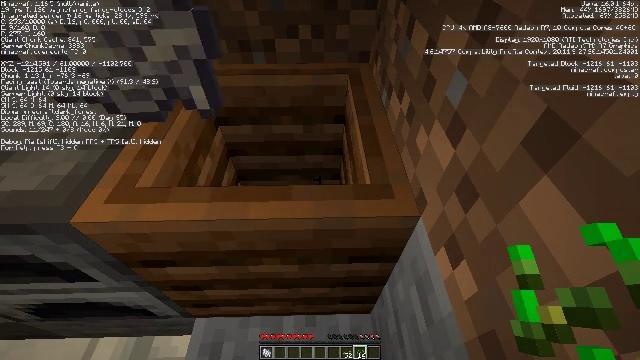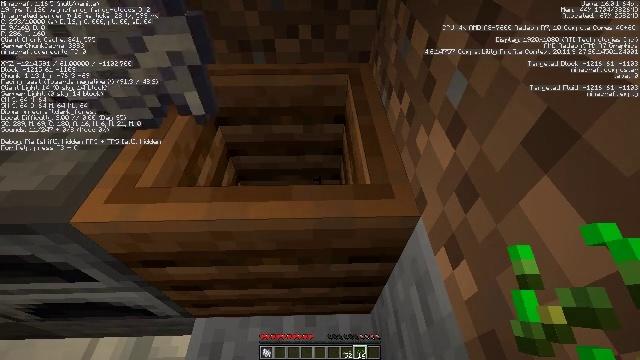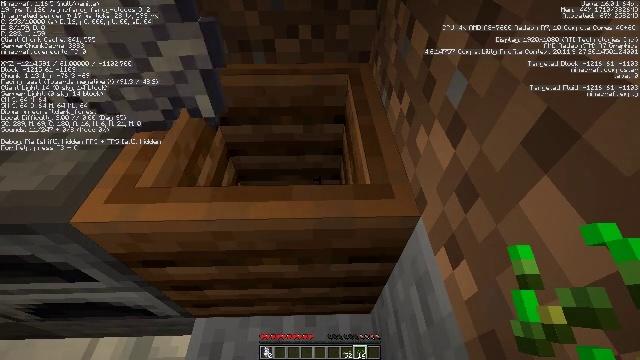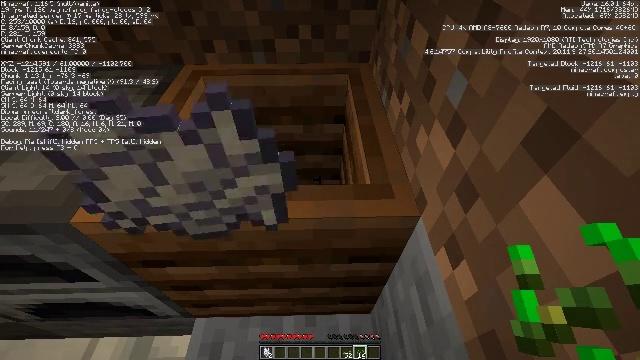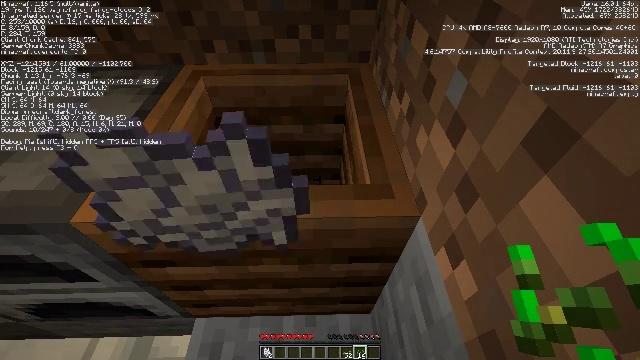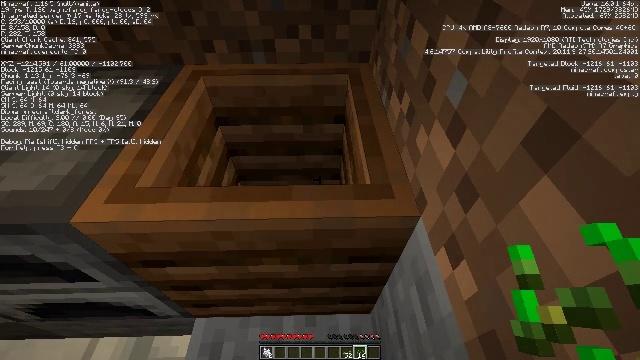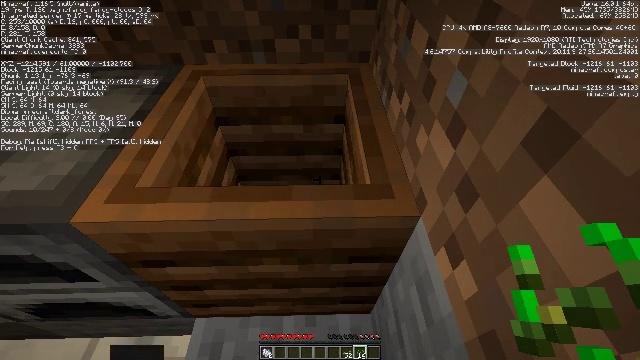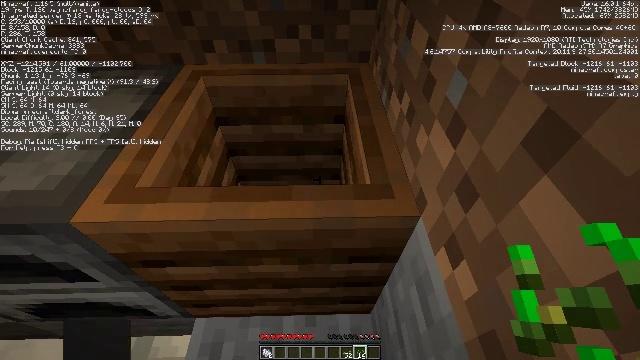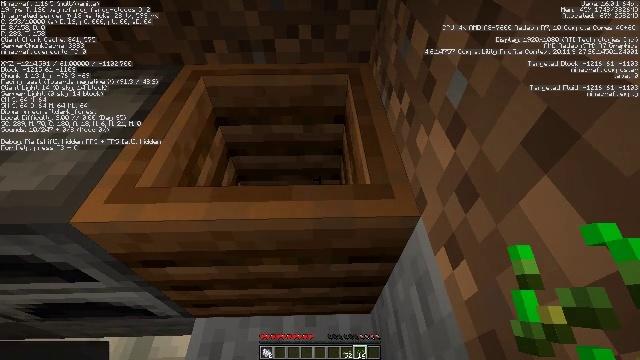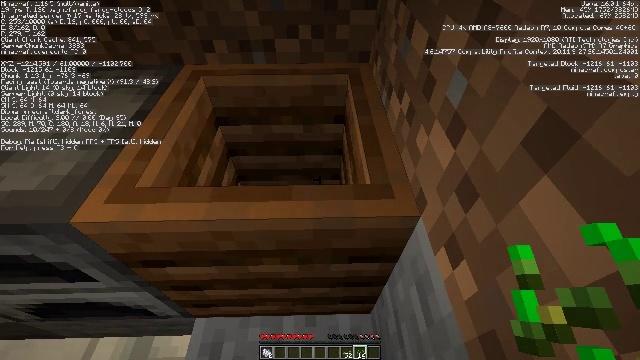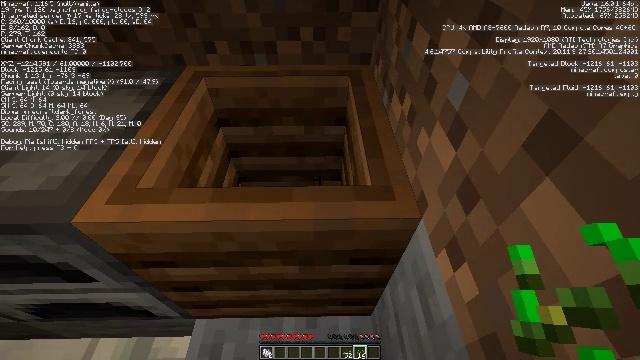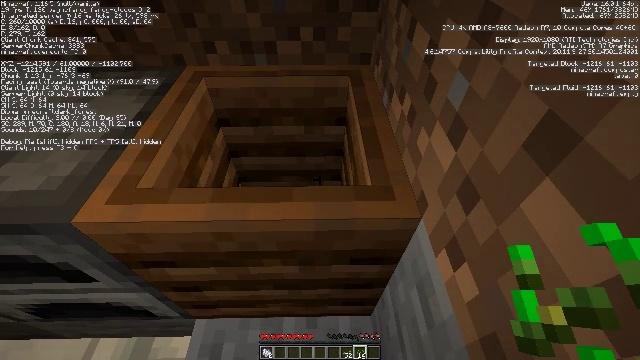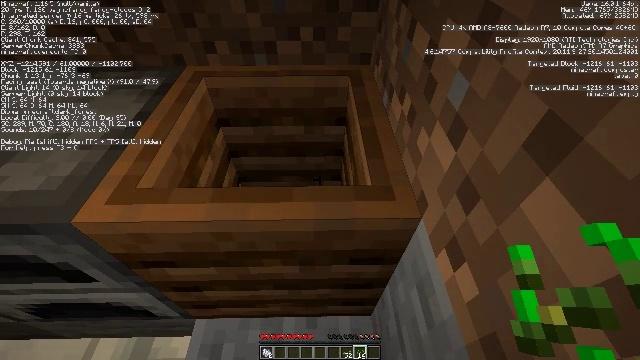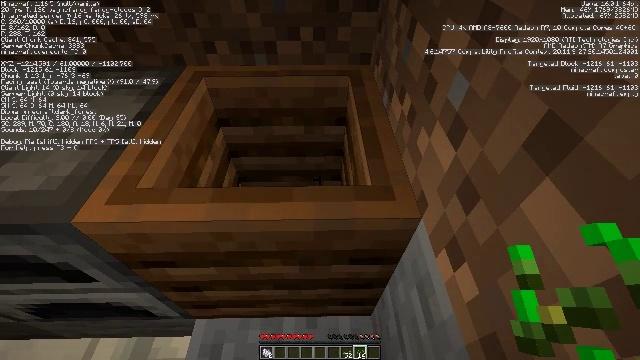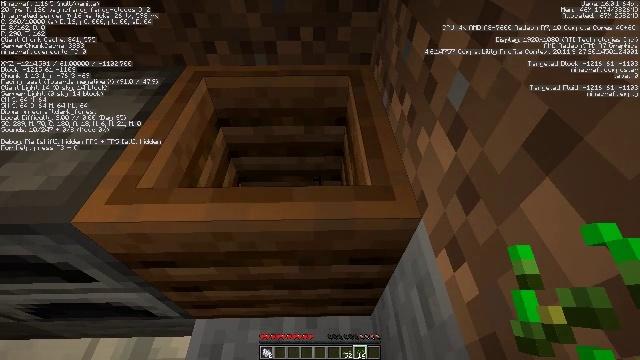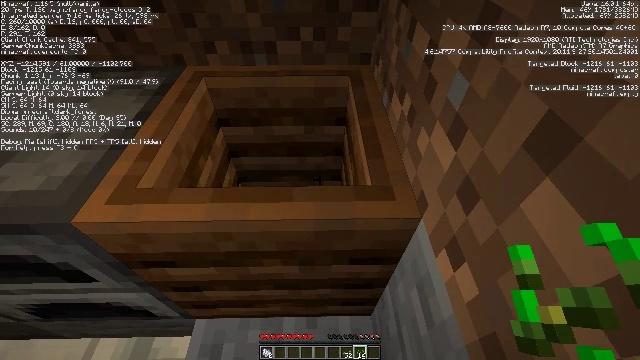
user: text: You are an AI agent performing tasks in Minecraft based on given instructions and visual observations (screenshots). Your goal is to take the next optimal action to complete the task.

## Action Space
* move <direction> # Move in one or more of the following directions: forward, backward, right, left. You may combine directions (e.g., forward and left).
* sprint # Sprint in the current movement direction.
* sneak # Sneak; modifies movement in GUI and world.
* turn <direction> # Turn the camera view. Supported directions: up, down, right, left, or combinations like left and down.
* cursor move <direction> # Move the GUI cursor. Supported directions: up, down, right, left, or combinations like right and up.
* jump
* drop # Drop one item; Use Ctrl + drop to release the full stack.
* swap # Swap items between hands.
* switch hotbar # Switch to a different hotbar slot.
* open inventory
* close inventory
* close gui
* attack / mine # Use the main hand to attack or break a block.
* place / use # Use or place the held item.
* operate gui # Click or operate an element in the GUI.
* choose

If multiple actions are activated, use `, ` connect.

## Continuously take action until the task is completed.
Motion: motion action
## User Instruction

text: Use a furnace to craft dried kelp.
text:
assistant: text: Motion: no_op
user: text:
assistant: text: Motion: no_op
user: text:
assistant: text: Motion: no_op
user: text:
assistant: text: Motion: no_op
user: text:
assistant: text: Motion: no_op
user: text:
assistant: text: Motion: no_op
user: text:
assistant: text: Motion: no_op
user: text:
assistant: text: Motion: no_op
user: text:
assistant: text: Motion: no_op
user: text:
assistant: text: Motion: no_op
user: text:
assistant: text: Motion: no_op
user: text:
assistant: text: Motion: no_op
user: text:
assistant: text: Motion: no_op
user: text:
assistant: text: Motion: no_op
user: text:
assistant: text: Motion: no_op
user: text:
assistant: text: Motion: no_op
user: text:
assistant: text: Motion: no_op
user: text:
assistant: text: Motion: no_op
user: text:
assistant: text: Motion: no_op
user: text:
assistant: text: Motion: no_op
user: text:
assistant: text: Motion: no_op
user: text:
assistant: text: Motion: no_op
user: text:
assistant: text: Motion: no_op
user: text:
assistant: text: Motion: no_op
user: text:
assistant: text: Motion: no_op
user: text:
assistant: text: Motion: no_op
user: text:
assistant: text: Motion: no_op
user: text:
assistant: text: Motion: no_op
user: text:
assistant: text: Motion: no_op
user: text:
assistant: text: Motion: no_op